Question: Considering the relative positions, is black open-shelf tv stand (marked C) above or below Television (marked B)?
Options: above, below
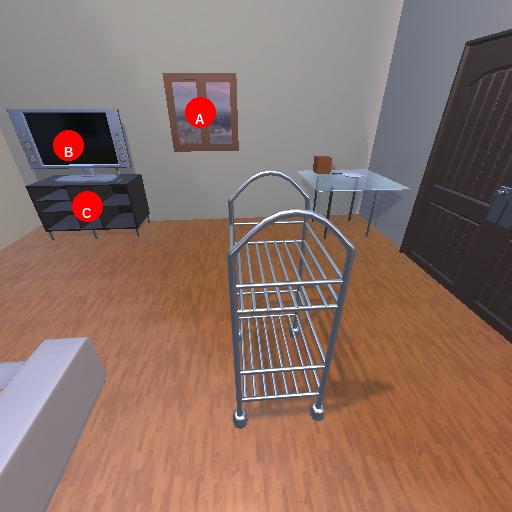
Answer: above